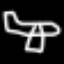
Label: airplane